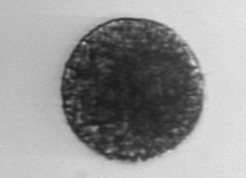
Label: Vicicitus_globosus